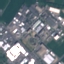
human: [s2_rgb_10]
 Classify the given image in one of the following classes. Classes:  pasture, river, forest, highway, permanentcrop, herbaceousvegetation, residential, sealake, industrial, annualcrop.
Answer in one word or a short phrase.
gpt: Industrial